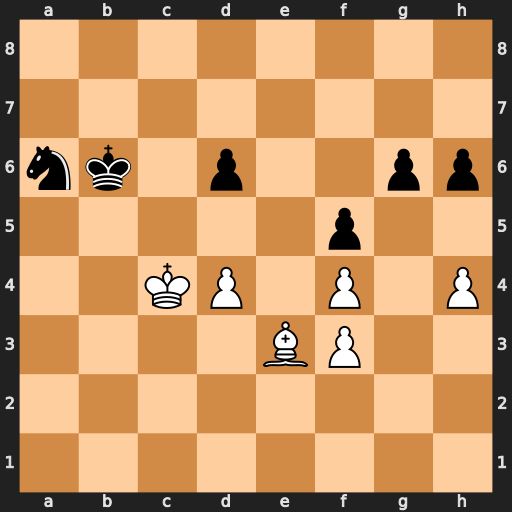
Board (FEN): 8/8/nk1p2pp/5p2/2KP1P1P/4BP2/8/8
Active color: w
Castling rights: -
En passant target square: -
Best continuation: Kd5 Kc7 Ke6